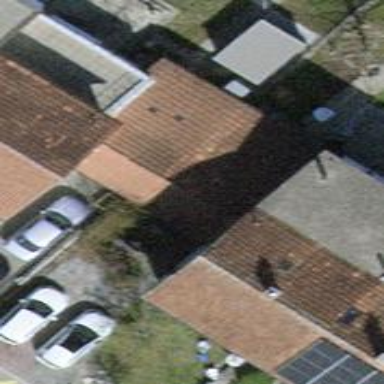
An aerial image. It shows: Garage building.